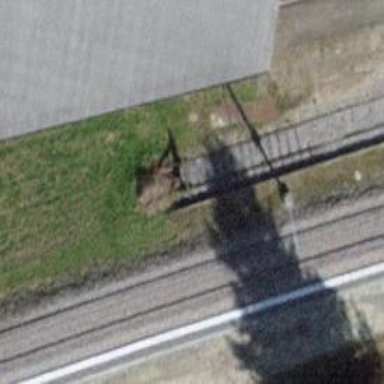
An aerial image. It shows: Railway buffer stop.